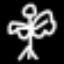
Label: angel